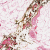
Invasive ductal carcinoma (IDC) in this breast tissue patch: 0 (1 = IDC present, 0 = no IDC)